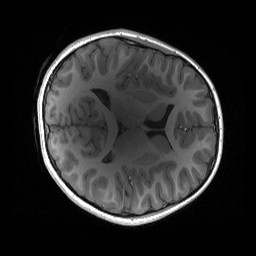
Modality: T1w
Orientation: axial
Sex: female
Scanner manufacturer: siemens
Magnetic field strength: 3 T
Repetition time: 1.9 s
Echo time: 0.00243 s